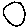
Label: circle